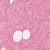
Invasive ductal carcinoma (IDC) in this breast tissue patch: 0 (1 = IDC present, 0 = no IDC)